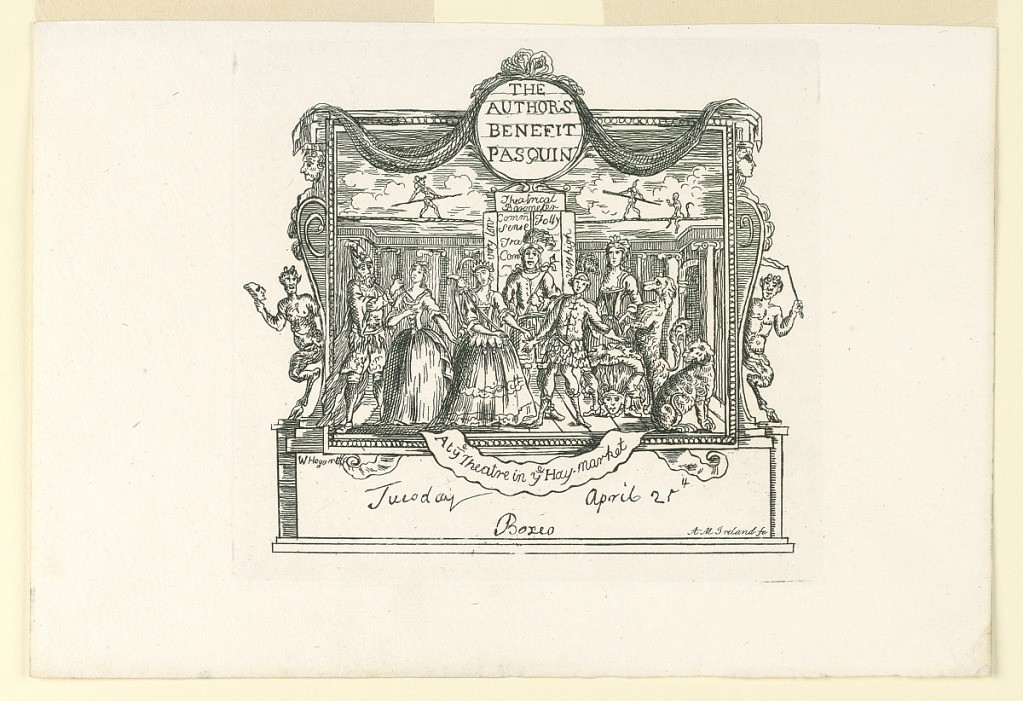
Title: Ticket for "The Author's Benefit Pasquin"
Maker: A.M. Ireland
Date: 1736-1794
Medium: Etching on paper
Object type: Print
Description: Etching after a pen drawing. A stage upon a podium. Upon the stage in foreground actors and actresses.